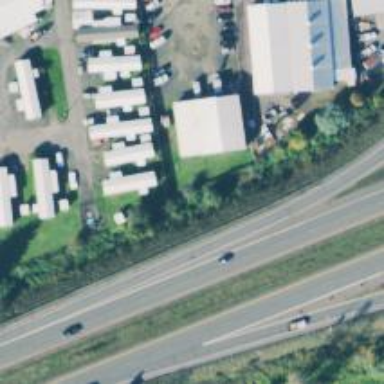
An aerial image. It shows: Trunk link highway.